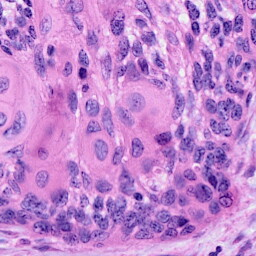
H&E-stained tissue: Cervix